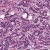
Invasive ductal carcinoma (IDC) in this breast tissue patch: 1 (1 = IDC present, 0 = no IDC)